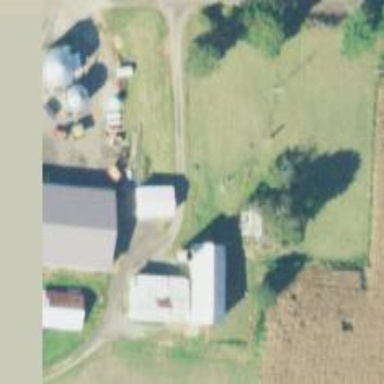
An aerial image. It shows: Farmyard area.